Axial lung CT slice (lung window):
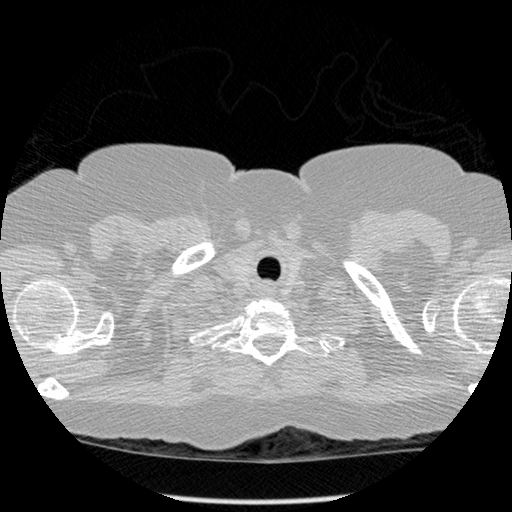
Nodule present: no